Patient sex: M
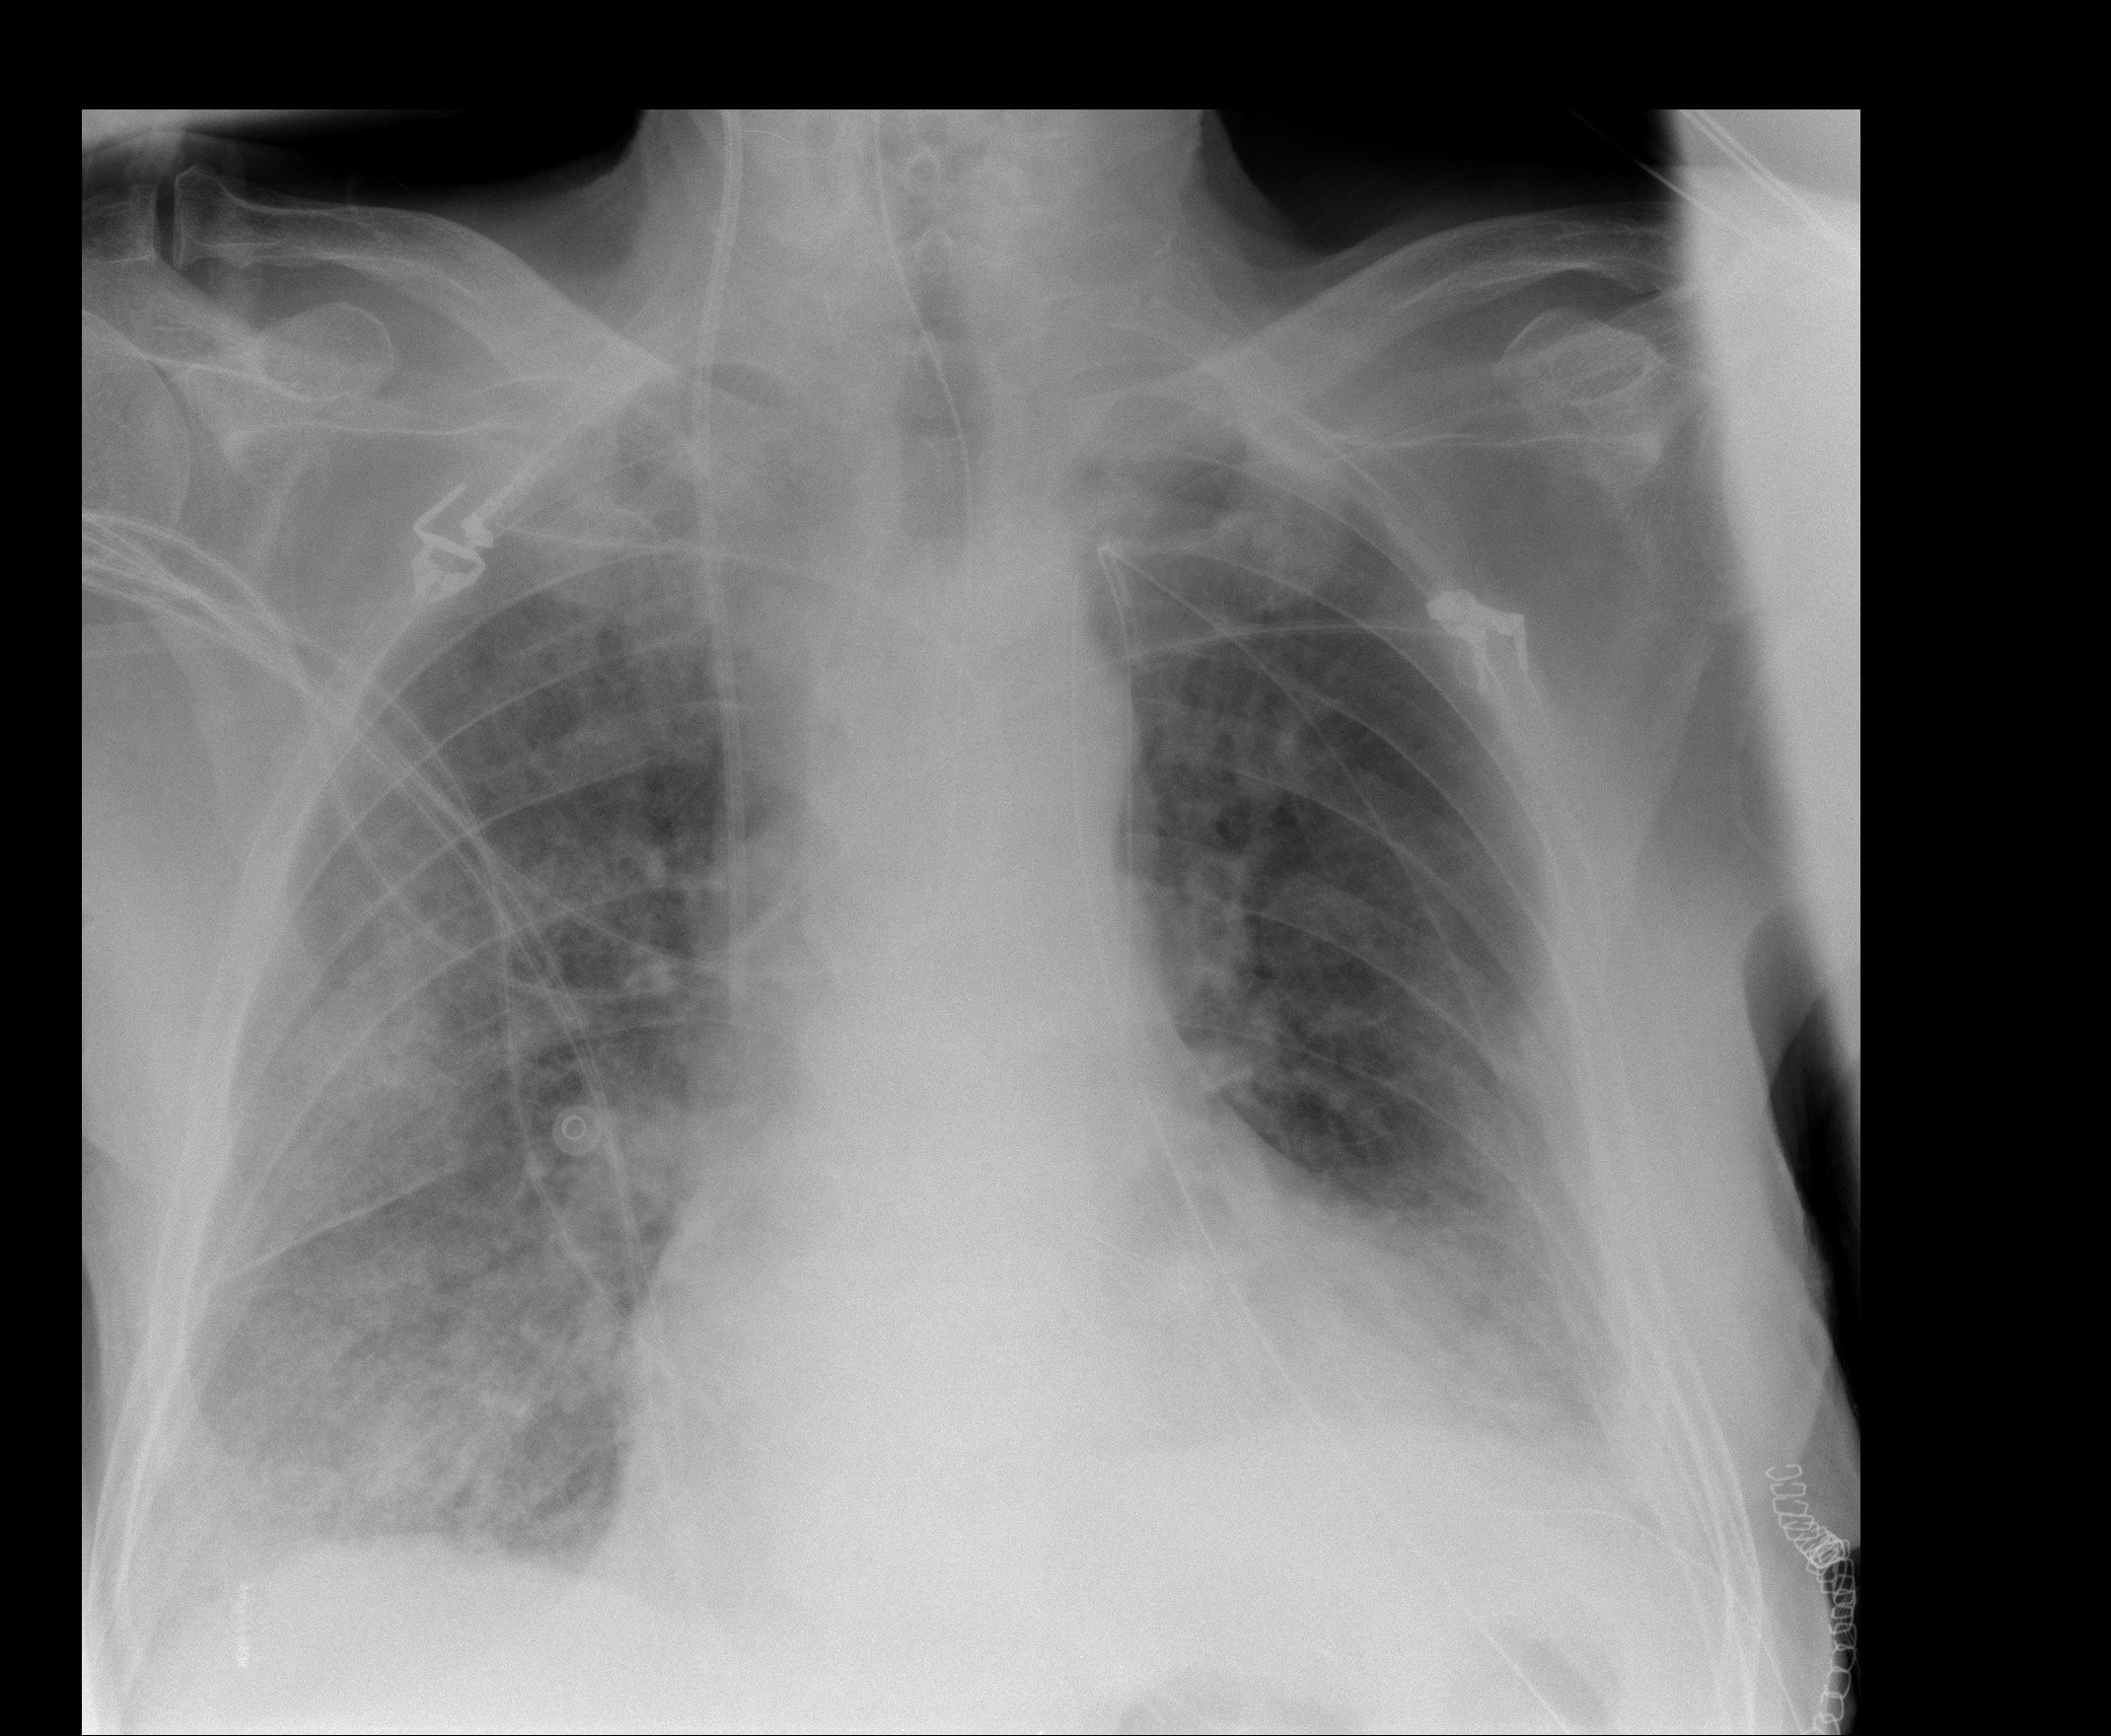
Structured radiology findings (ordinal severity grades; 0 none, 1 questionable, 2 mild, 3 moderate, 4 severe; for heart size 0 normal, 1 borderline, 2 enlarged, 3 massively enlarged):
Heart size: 2
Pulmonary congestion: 2
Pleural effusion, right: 1
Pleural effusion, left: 1
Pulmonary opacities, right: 3
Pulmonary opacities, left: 1
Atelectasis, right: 2
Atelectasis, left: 2